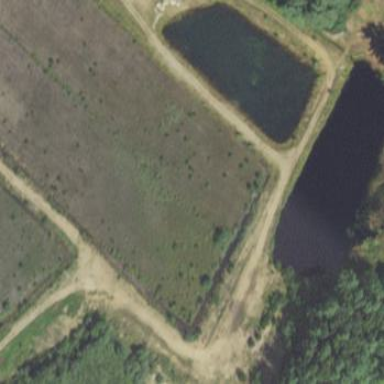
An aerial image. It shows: Pond surrounded by natural water.